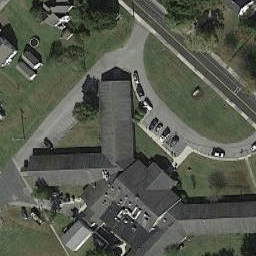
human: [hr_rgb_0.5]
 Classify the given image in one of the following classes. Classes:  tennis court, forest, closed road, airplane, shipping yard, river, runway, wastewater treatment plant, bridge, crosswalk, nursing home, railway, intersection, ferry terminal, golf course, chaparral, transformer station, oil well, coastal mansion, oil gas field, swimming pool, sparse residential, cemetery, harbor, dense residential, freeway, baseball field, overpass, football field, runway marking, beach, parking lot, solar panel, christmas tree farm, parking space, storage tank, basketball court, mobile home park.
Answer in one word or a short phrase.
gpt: nursing home